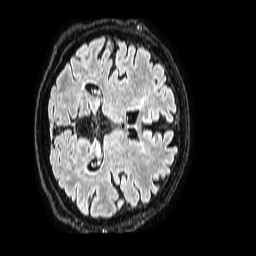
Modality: FLAIR
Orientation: axial
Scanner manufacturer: philips
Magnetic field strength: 1.5 T
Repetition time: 4.8 s
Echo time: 0.3 s